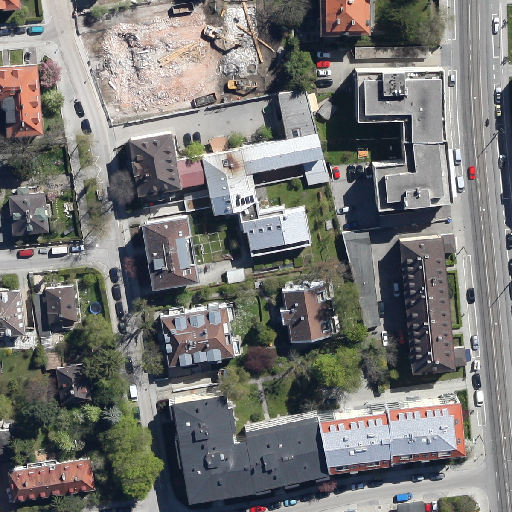
Referring expression: light-duty vehicle